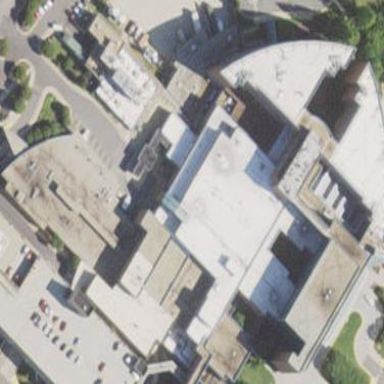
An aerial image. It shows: Hospital building.